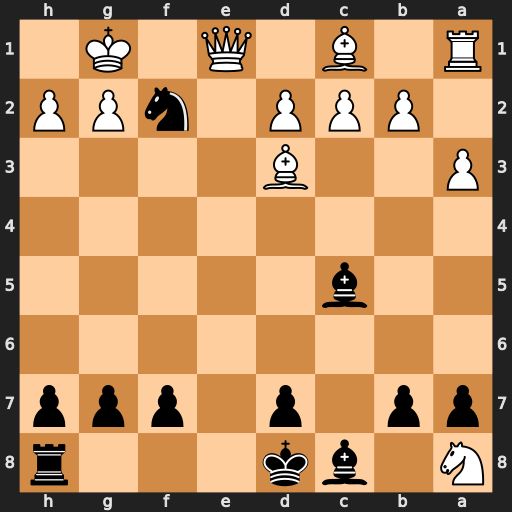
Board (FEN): N1bk3r/pp1p1ppp/8/2b5/8/P2B4/1PPP1nPP/R1B1Q1K1
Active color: b
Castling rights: -
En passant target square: -
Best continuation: Nxd3+ Qe3 Bxe3+